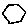
Label: hexagon